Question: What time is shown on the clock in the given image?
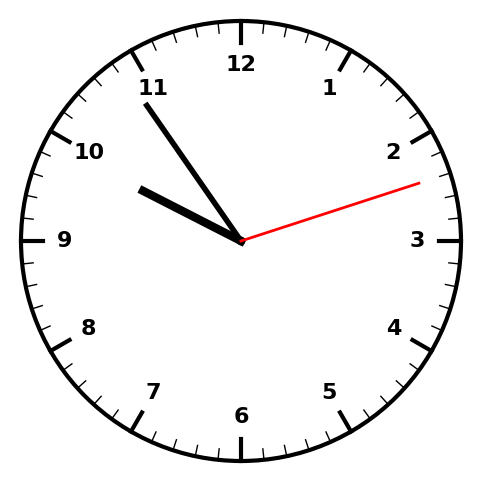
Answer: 09:54:12